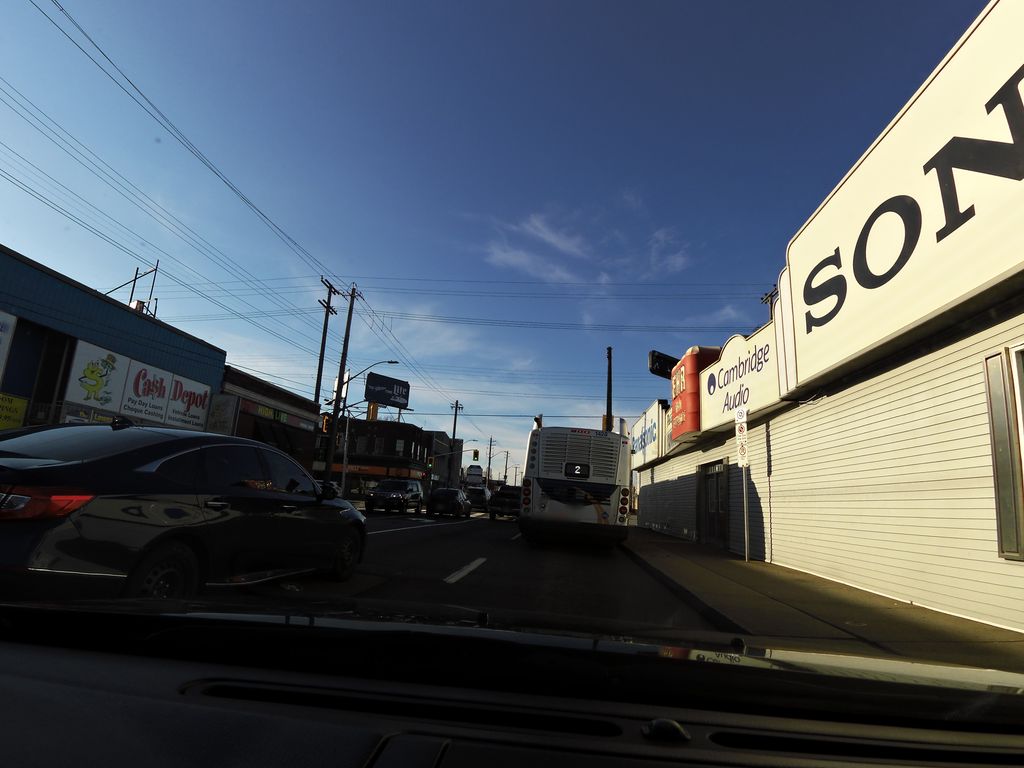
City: hamilton